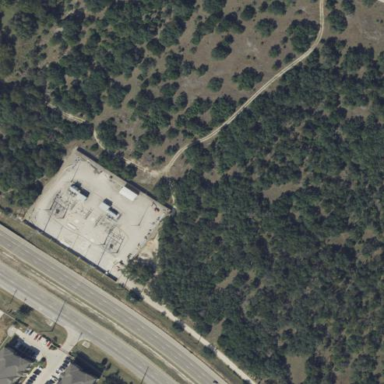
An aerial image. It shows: Outdoor power substation at the distribution level with surrounding wall barrier.